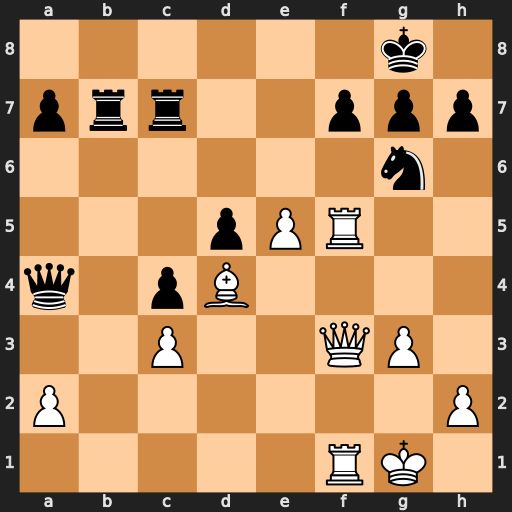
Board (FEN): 6k1/prr2ppp/6n1/3pPR2/q1pB4/2P2QP1/P6P/5RK1
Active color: w
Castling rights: -
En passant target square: -
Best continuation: e6 Qe8 exf7+ Rxf7 Qxd5